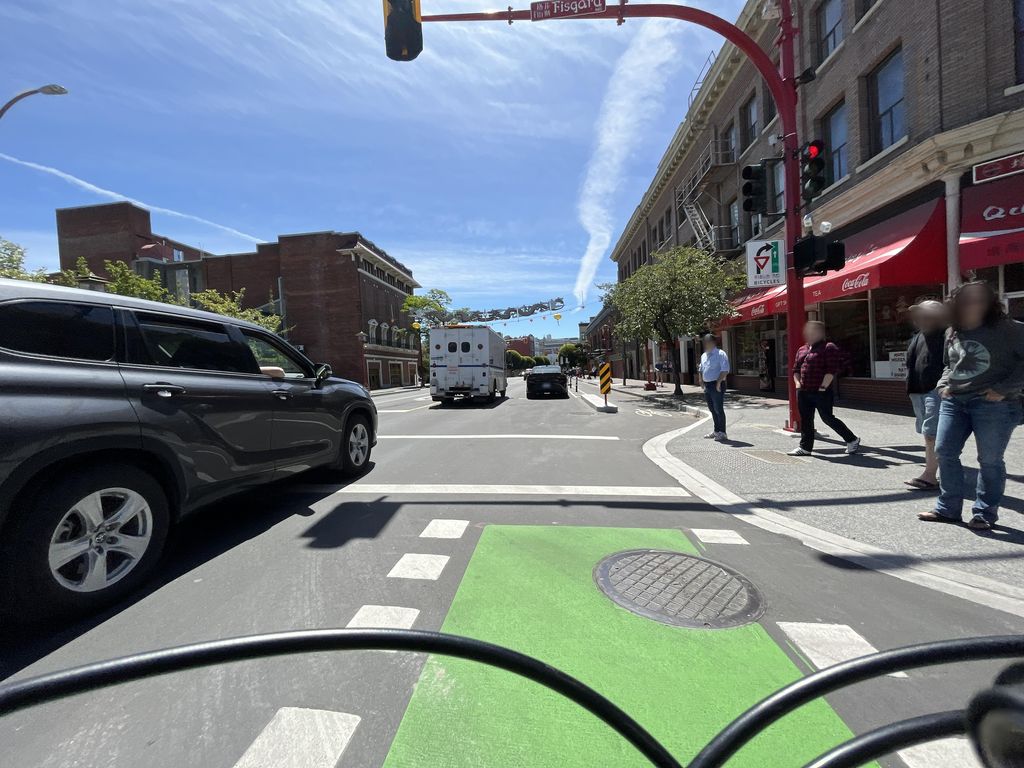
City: victoria